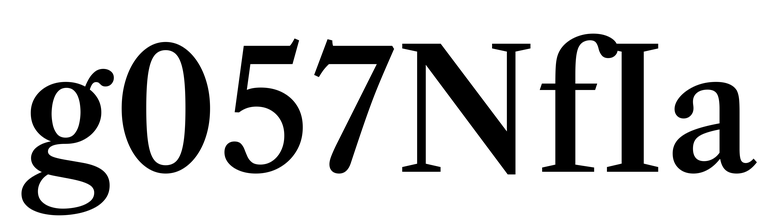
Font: LibreCaslonText_Medium